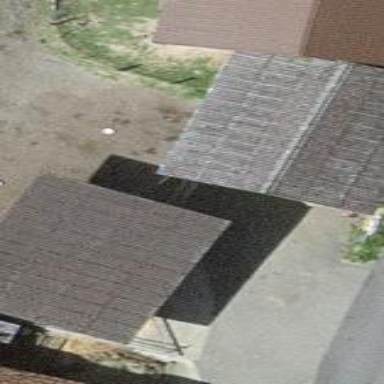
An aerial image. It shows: Garage building.